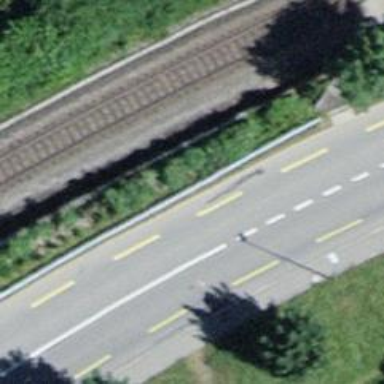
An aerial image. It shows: Primary highway with asphalt surface and designated lane for cyclists.